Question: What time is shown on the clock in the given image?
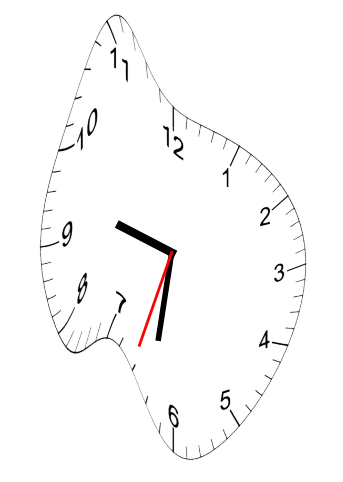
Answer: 09:31:33